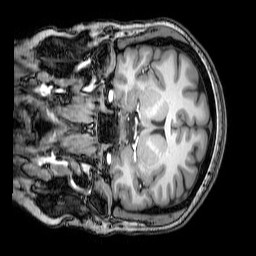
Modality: T1w
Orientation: coronal
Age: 26
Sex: female